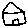
Label: house